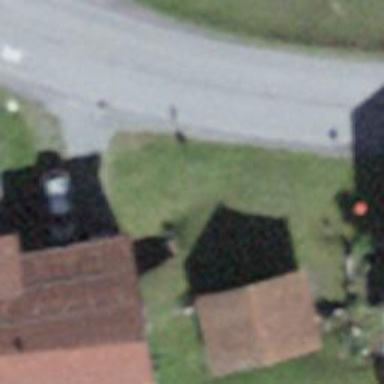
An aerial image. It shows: Bus stop with platform for public transport.